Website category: university
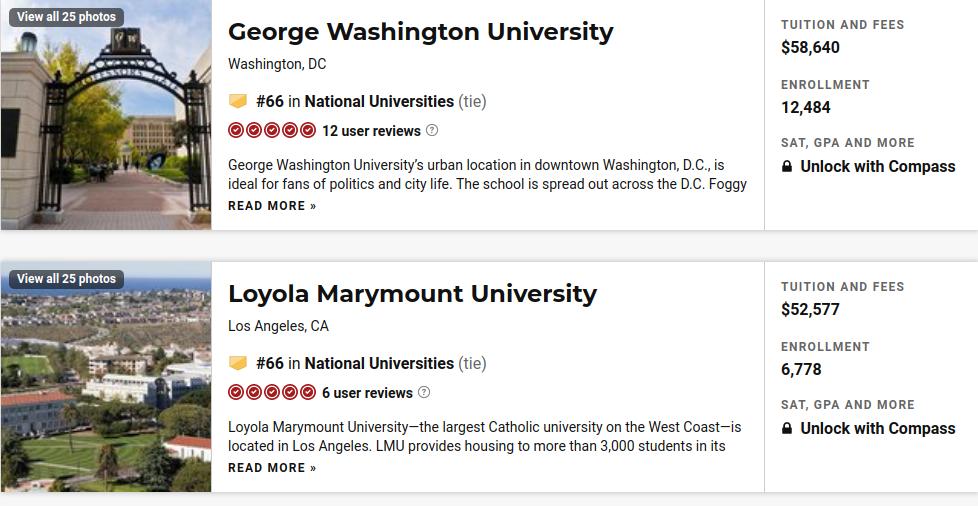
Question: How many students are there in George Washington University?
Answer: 12,484

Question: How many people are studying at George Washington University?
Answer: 12,484

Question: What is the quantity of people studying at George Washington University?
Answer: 12,484

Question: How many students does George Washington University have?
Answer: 12,484

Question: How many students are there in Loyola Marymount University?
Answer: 6,778

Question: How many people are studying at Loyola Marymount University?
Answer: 6,778

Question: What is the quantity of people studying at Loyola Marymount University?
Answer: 6,778

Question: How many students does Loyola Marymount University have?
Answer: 6,778

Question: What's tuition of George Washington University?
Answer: $58,640

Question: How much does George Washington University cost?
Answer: $58,640

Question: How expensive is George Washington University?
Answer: $58,640

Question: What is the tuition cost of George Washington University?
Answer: $58,640

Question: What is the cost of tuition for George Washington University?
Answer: $58,640

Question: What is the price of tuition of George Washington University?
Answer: $58,640

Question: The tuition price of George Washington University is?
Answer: $58,640

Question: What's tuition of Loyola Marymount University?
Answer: $52,577

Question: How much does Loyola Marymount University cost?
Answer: $52,577

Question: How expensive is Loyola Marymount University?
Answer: $52,577

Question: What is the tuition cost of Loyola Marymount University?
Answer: $52,577

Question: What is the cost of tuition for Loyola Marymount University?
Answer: $52,577

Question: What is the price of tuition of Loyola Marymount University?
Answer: $52,577

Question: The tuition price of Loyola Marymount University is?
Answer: $52,577

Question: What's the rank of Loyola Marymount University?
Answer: #66

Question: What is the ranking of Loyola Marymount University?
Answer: #66

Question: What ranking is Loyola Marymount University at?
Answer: #66

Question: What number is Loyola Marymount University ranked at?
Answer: #66

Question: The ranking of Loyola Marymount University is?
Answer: #66

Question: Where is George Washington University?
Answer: Washington, DC

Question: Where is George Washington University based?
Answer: Washington, DC

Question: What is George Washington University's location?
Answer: Washington, DC

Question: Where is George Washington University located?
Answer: Washington, DC

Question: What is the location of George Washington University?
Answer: Washington, DC

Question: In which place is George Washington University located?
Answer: Washington, DC

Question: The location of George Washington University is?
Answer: Washington, DC

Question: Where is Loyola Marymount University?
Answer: Los Angeles, CA

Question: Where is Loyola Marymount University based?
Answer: Los Angeles, CA

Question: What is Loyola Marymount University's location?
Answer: Los Angeles, CA

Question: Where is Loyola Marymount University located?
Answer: Los Angeles, CA

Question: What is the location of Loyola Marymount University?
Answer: Los Angeles, CA

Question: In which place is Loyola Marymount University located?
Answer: Los Angeles, CA

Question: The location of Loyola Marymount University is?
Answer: Los Angeles, CA

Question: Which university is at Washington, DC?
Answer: George Washington University

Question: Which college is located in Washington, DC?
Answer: George Washington University

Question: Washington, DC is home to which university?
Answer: George Washington University

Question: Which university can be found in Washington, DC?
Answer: George Washington University

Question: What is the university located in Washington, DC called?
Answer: George Washington University

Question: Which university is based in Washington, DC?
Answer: George Washington University

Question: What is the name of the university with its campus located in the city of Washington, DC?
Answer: George Washington University

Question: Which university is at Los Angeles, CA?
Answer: Loyola Marymount University

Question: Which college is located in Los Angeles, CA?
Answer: Loyola Marymount University

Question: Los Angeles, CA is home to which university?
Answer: Loyola Marymount University

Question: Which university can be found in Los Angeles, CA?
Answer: Loyola Marymount University

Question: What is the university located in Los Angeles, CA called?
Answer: Loyola Marymount University

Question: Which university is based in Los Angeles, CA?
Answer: Loyola Marymount University

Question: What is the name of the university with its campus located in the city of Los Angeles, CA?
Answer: Loyola Marymount University